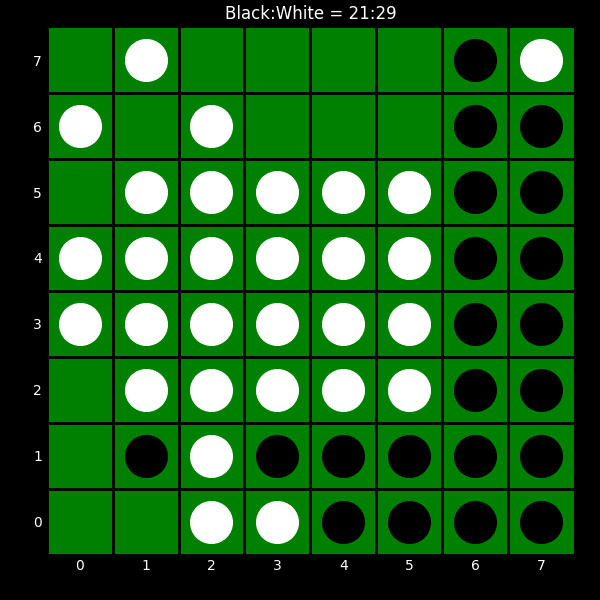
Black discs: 21
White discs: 29